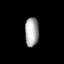
Tissue: lung
Cell type: Endothelial cells
Senescence score: 0.5418
Nuclear area (px): 392
Mean DAPI intensity: 169.293